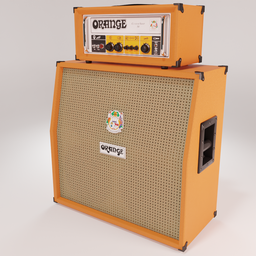
Label: electronics